Question: Count the number of objects in the diagram.
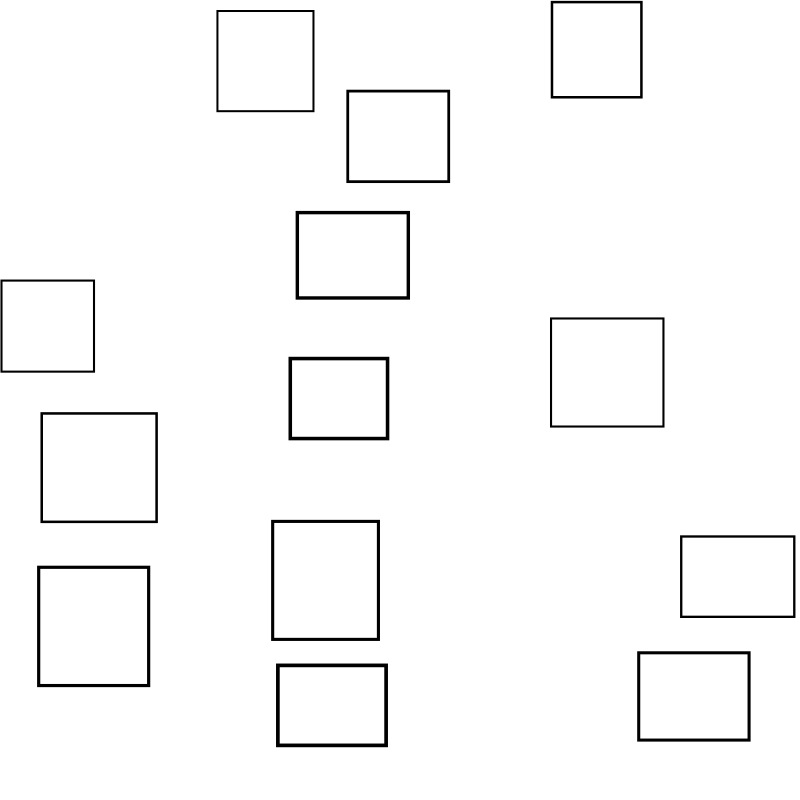
Answer: 13